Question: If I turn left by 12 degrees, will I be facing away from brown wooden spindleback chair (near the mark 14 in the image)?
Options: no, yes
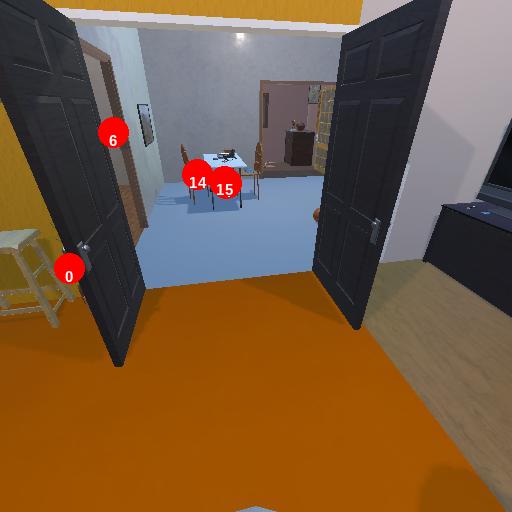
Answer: no